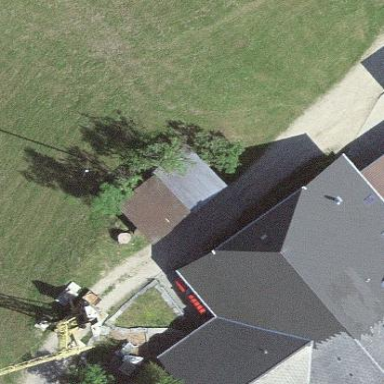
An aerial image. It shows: Shed building.